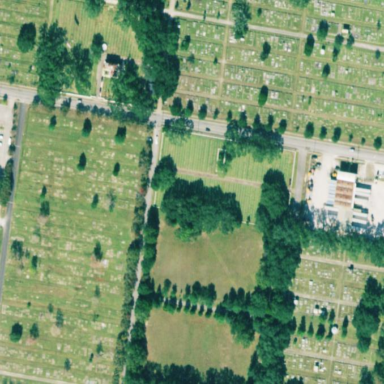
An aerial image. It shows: Cemetery.